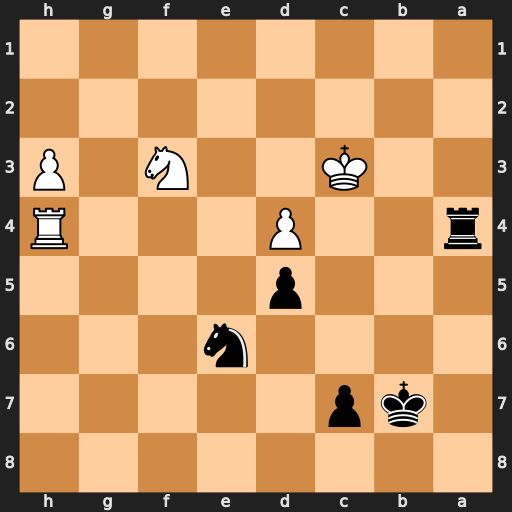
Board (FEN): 8/1kp5/4n3/3p4/r2P3R/2K2N1P/8/8
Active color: b
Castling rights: -
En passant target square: -
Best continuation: Ra3+ Kc2 Rxf3